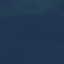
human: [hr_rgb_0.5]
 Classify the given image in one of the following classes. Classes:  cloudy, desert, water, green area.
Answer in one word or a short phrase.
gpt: water